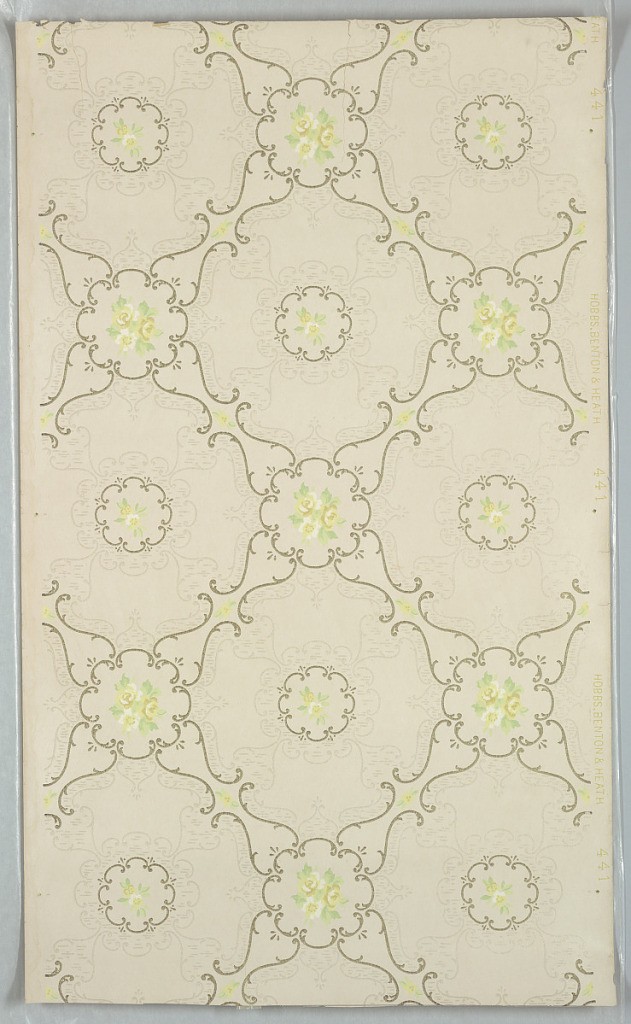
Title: Ceiling paper
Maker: Hobbs, Benton & Heath, Hoboken, New Jersey
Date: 1905–1915
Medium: Machine-printed paper, liquid mica
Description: Grid or trellis pattern formed with S scrolls, with circular shaped at intersection composed of C scrolls with floral motif in center. Smaller C scroll circular shape centered in each void. Printed on off-white ground.